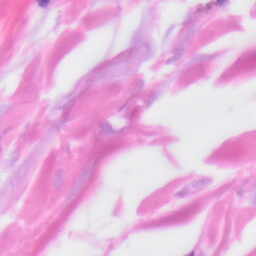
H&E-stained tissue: Skin